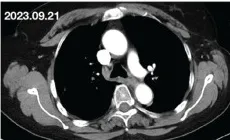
Changes in target lesion during treatment. (J-L) CT scan after 15 months of treatment. The red arrows mark the target lesions.
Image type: radiology (ct)